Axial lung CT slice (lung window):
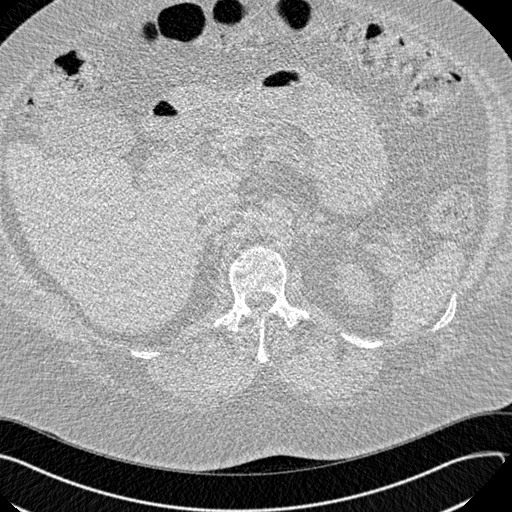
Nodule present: no